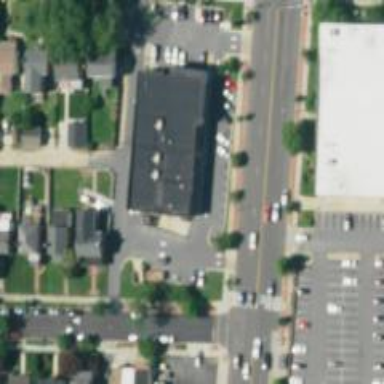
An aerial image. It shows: Pharmacy providing healthcare services.